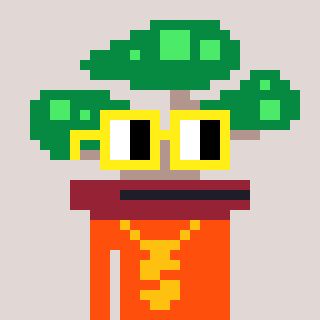
a pixel art character with square yellow glasses, a bonsai-shaped head and a orange-colored body on a warm background